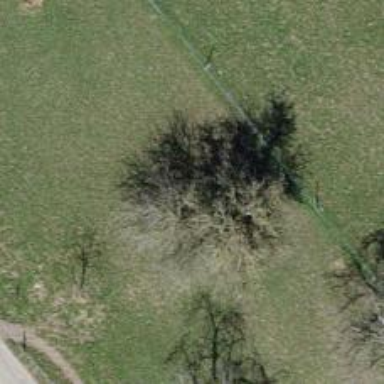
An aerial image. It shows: Agricultural area with deciduous broadleaved trees.